Interaction volume radius: 5 \u00c5
Interaction volume height: 15 \u00c5
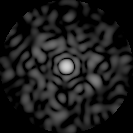
Disorder parameter: 0.7746